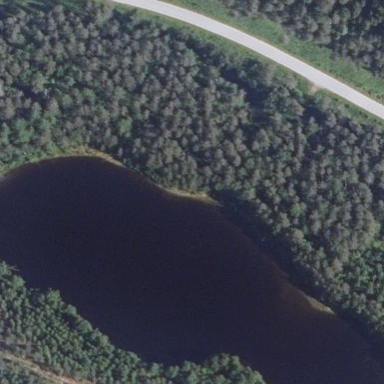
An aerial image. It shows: Lake with natural water.